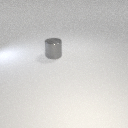
large gray metal cylinder